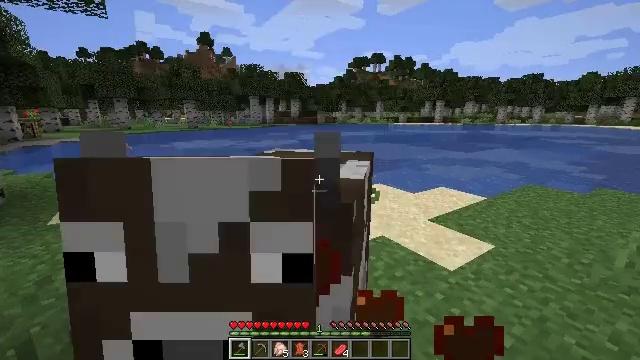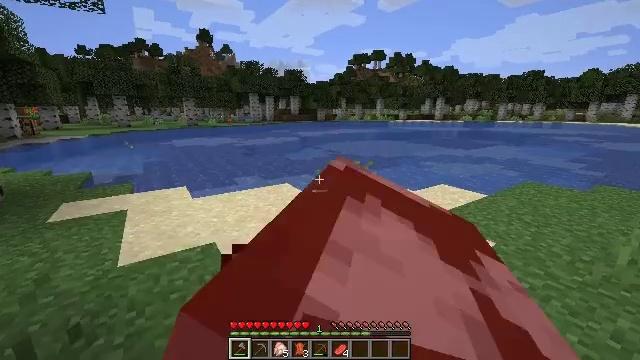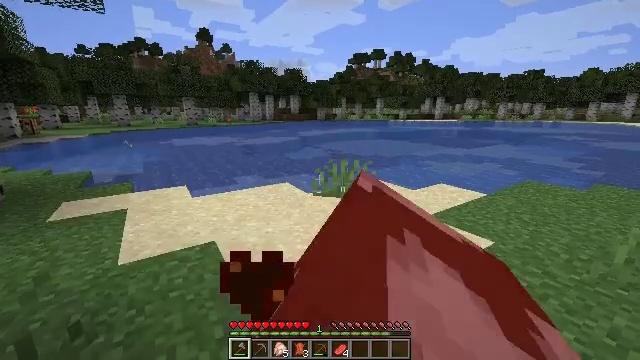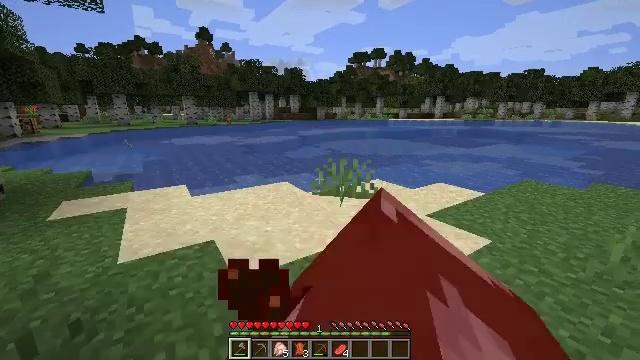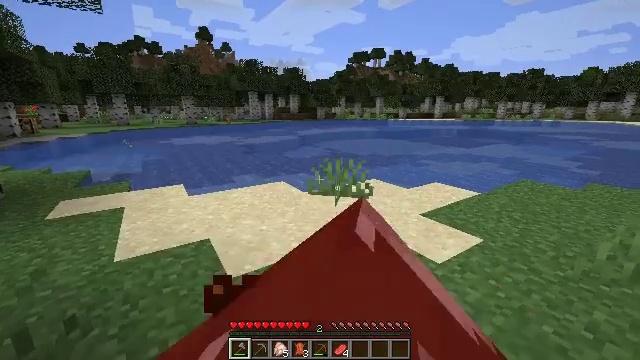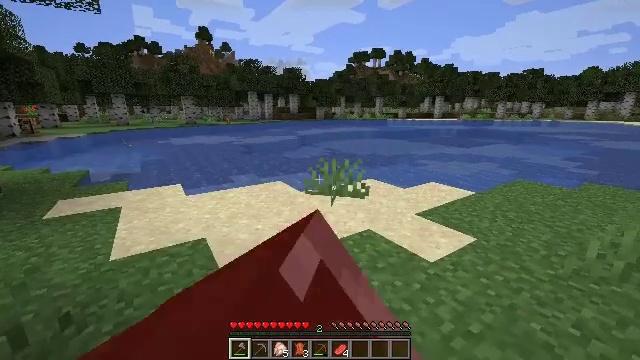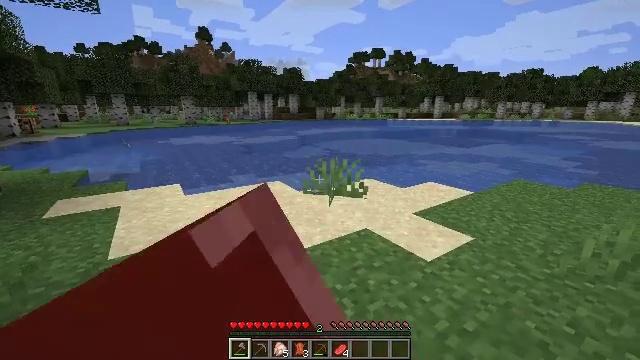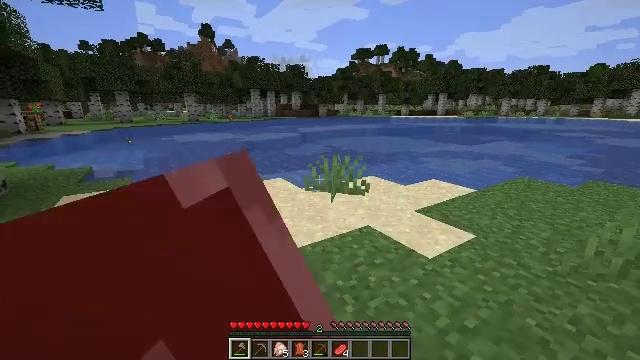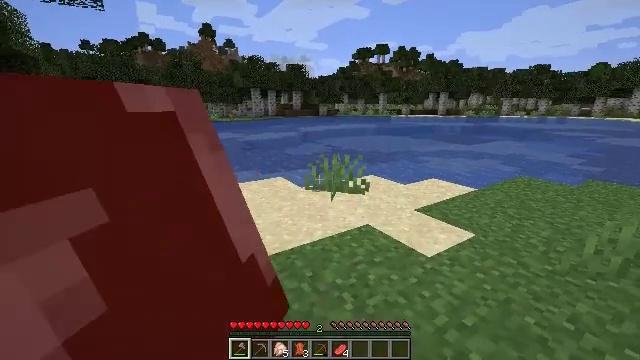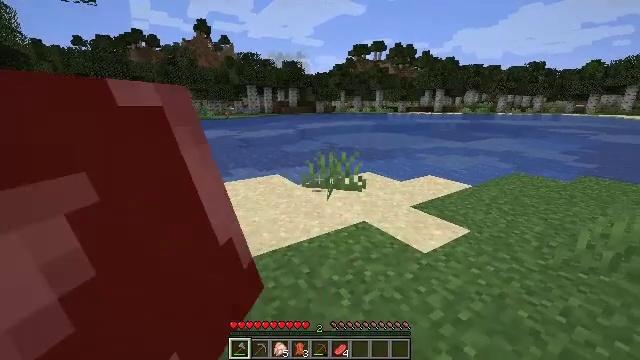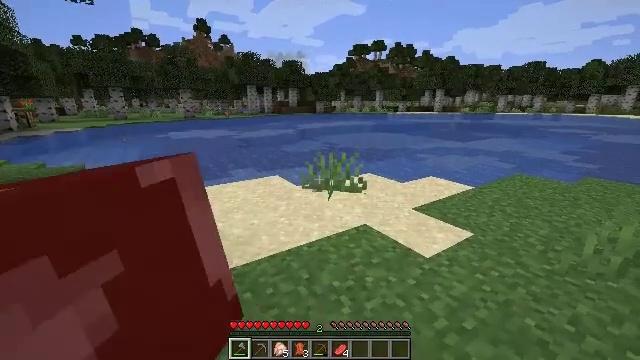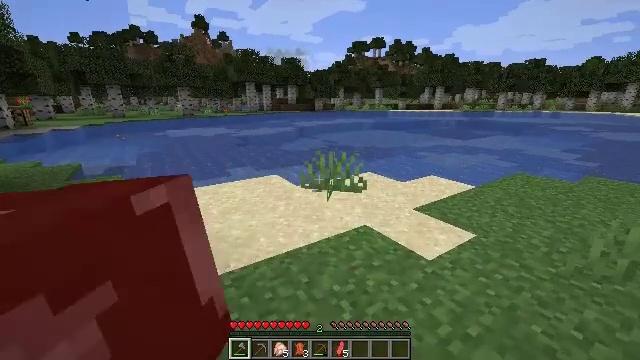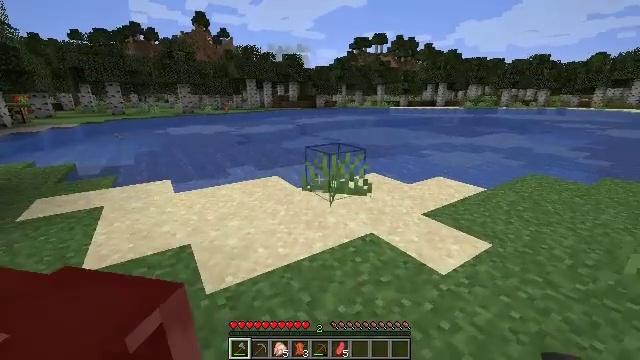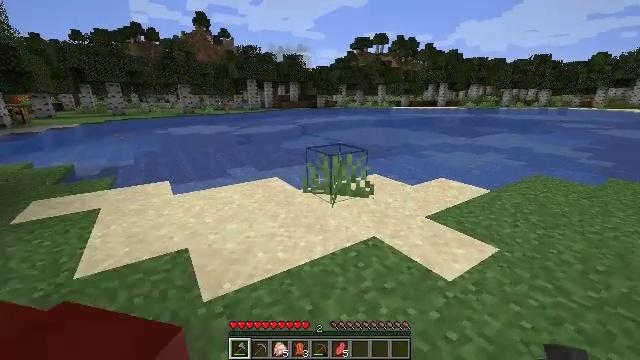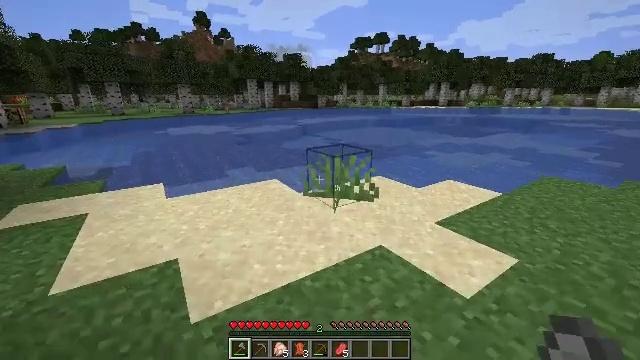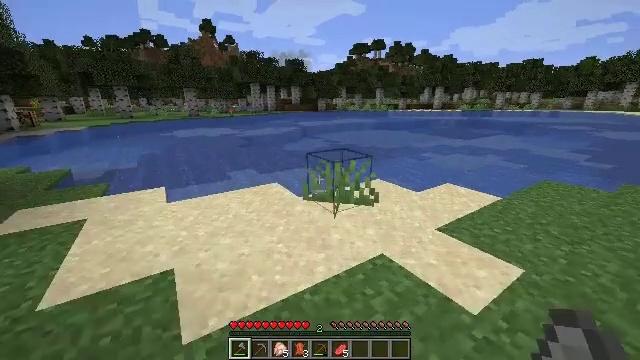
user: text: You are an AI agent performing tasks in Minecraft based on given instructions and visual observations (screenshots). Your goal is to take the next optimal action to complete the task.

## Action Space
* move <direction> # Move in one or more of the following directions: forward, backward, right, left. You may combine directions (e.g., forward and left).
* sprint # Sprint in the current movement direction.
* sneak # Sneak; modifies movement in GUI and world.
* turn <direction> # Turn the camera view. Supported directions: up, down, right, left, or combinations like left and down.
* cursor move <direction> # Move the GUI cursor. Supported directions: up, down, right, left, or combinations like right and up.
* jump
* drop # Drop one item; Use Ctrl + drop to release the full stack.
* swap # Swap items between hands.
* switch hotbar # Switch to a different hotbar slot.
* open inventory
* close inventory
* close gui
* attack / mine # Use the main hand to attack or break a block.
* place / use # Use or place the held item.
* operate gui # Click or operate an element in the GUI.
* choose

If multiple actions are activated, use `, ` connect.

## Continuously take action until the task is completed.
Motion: motion action
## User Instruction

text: Remove a chicken from the inventory.
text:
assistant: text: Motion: no_op
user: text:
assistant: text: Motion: no_op
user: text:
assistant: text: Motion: no_op
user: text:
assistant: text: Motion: no_op
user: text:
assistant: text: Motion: no_op
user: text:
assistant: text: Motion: no_op
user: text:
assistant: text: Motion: no_op
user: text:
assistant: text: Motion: no_op
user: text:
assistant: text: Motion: no_op
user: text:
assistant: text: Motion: move forward
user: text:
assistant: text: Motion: move forward
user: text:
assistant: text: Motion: move forward
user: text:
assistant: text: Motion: move forward
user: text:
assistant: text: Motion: move forward, sprint
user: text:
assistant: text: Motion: move forward, sprint
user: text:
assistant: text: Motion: move forward, sprint
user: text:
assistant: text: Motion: move forward, sprint
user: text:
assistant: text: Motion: move forward, sprint
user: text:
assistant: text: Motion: move forward, sprint, turn right
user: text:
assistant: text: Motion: move forward, sprint, turn right
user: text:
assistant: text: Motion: move forward, sprint, turn right
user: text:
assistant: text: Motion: move forward, sprint, turn right
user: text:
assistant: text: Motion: move forward, sprint, turn right
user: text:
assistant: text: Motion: move forward, sprint, turn right and up
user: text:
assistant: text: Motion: move forward, sprint, turn right and up
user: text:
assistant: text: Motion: move forward, sprint
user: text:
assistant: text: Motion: move forward, sprint
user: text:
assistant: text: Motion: move forward, sprint
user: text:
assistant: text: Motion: move forward, sprint, turn right
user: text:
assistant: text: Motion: move forward, sprint, turn right